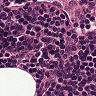
Metastatic tissue present: no